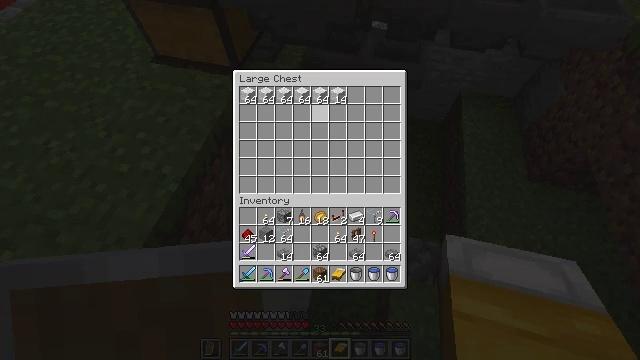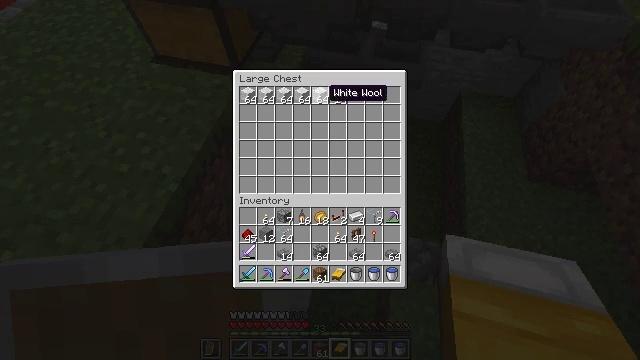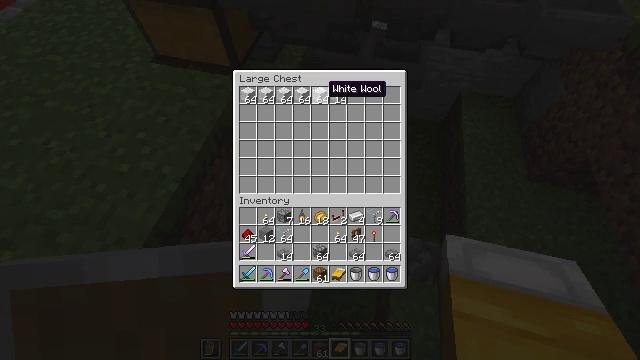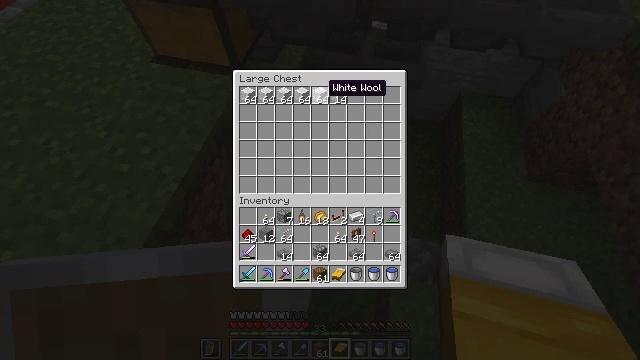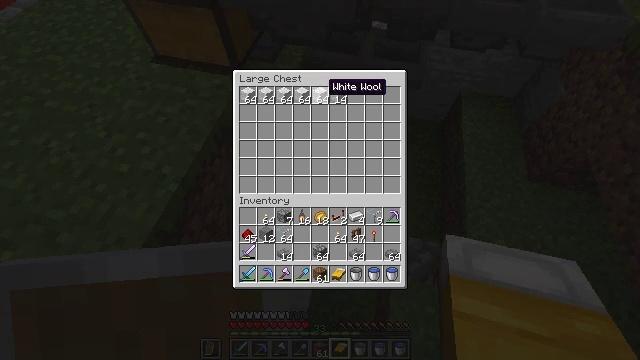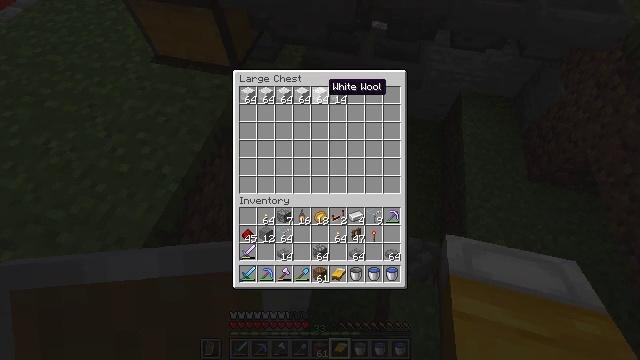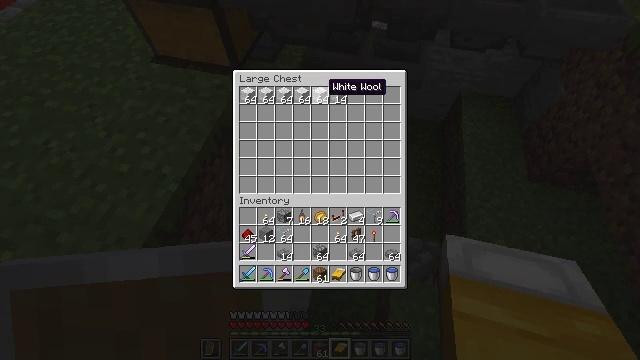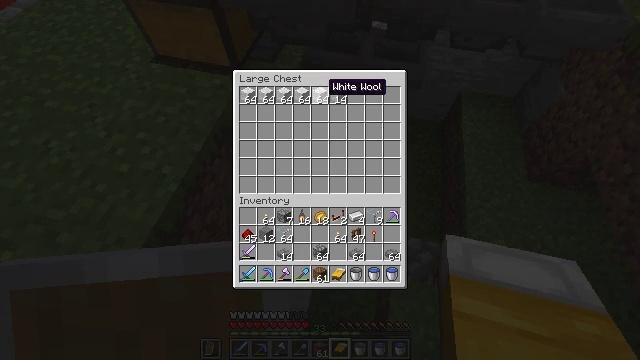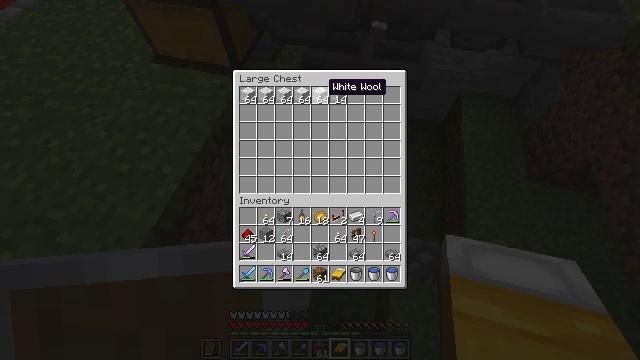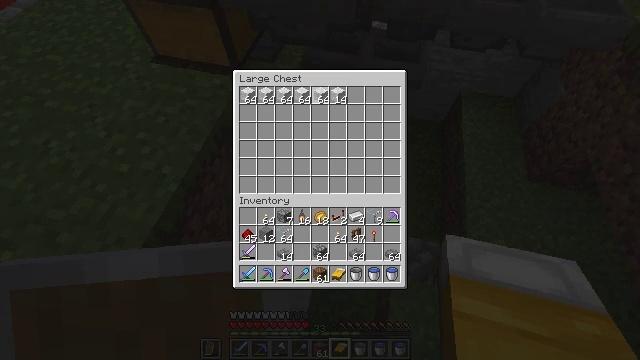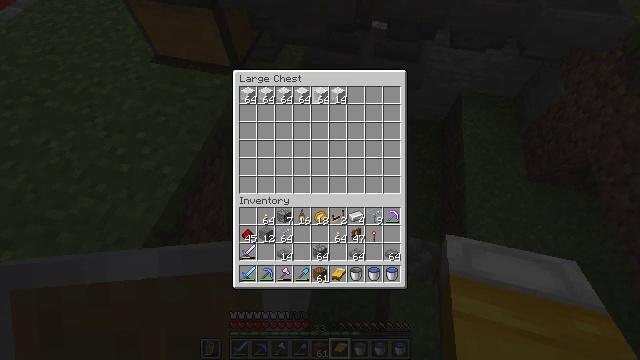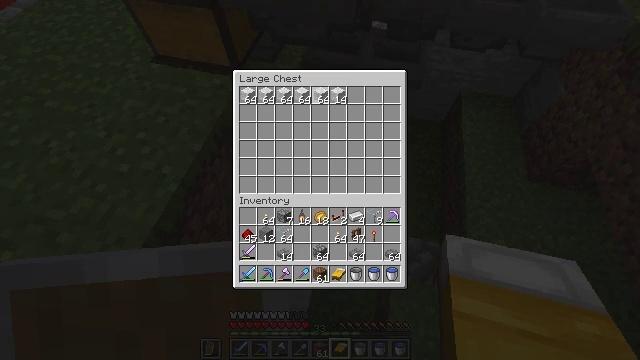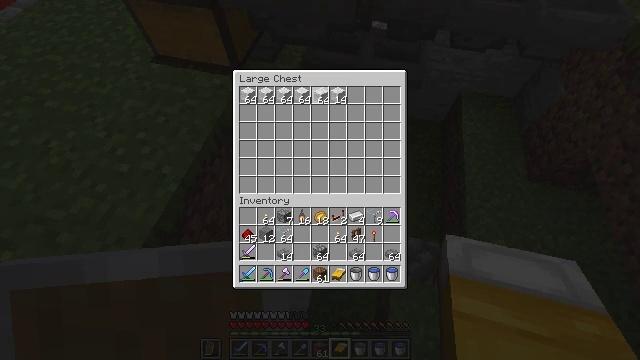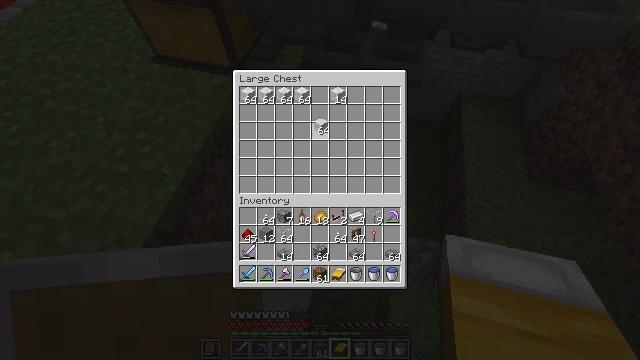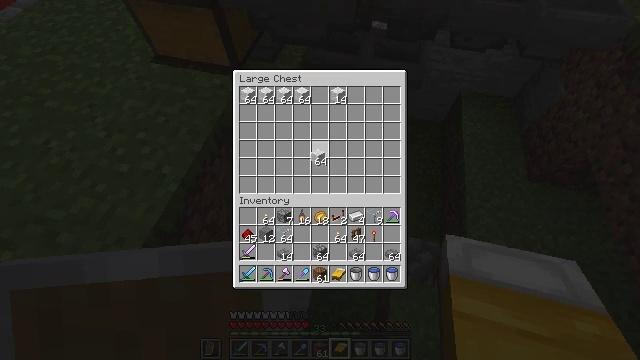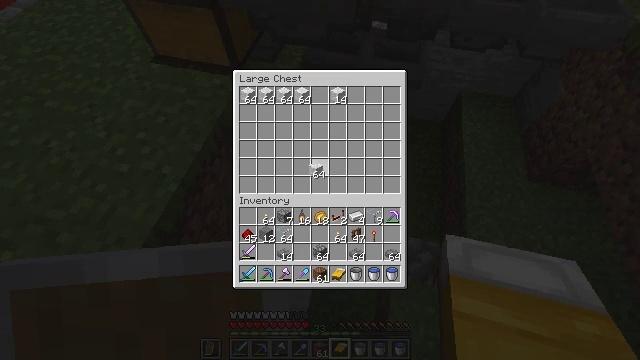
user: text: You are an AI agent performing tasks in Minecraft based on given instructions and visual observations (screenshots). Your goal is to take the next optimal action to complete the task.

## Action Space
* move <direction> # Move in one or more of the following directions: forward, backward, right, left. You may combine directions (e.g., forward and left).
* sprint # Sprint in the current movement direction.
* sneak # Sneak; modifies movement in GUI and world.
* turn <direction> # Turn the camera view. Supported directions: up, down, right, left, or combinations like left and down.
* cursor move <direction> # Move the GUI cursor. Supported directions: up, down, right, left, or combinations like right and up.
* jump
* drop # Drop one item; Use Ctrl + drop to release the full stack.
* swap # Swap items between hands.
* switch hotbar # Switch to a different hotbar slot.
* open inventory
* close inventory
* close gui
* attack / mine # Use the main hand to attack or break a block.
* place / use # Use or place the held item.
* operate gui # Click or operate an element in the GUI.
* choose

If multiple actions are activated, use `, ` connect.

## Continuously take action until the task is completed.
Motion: motion action
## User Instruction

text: Make red dye using a crafting table and red flowers.
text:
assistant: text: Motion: sneak
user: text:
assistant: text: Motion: sneak
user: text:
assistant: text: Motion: sneak
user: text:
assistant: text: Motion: sneak
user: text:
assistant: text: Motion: sneak
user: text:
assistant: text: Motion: sneak
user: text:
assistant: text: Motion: no_op
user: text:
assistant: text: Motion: no_op
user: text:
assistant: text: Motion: operate gui
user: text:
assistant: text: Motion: operate gui
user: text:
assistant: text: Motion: operate gui
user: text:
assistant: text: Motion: no_op
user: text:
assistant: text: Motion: cursor move down
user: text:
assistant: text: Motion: cursor move down
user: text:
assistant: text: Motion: cursor move down
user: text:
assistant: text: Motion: cursor move down
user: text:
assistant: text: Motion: cursor move down
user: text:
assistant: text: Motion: cursor move down
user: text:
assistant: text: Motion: no_op
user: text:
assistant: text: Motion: cursor move down
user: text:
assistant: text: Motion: no_op
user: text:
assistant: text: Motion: no_op
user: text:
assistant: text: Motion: no_op
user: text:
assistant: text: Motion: operate gui
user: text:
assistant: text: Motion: operate gui
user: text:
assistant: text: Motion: operate gui
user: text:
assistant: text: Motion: no_op
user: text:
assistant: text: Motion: no_op
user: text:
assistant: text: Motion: cursor move up
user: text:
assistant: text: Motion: cursor move up